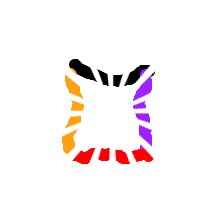
Shape: square